Question: I am rendering a dynamic page, menu and other items in my application.
I also want to change favicon as per configured by admin.
Say, for example, if when my configured favicon is 'xyz.png' then it will show 'xyz.png' as the favicon.
As in the below image, new favicon should replace existing one near by "Test Application". Right now, it shows the default favicon as seen below.

---
'index.html':
'''
<!DOCTYPE html>
<html>
<head>
<base href="/MyFirstAngular2/" >
<title>Angular 2</title>
<meta name="viewport" content="width=device-width, initial-scale=1">
<link rel="shortcut icon" id="appIcon" href="/favicon.ico" type="image/x-icon" />
<link href="css/bootstrap.min.css" rel="stylesheet">
<link href="css/style.css" rel="stylesheet" />
<link href="css/Site.css" rel="stylesheet" />
<script src="scripts/jquery-2.2.1.min.js"></script>
<script src="scripts/bootstrap.min.js"></script>
<script src="scripts/main/shim.min.js"></script>
<script src="scripts/main/zone.js"></script>
<script src="scripts/main/reflect-metadata.js"></script>
<script src="scripts/main/system.src.js"></script>
<script src="scripts/system.config.js"></script>
<script>
document.SYSTEMJS_CONFIG.map.app = 'scripts/configs';
document.SYSTEMJS_CONFIG.packages.app = { main: 'application.ts', defaultExtension: 'ts' };
System.config(document.SYSTEMJS_CONFIG);
System.import('app').catch(function (err) {
console.error(err);
});
</script>
</head>
<body>
<application></application>
</body>
</html>
'''
---
I get a new favicon on every component load, so you have to just change favicon icon from any component call.
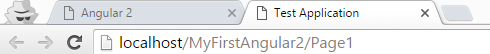
Answer: 'app.module.ts'
'''
import {NgModule} from '@angular/core';
import {platformBrowserDynamic} from '@angular/platform-browser-dynamic';
import {BrowserModule} from '@angular/platform-browser';
import {AppComponent} from './path/to/app.component';
import {AppService} from './path/to/app.service';
// ....
@NgModule({
declarations: [
AppComponent
],
imports: [
BrowserModule,
// ...
],
bootstrap: [AppComponent],
providers: [AppService]
})
export class AppModule {}
platformBrowserDynamic().bootstrapModule(AppModule);
'''
'app.service.ts'
'''
import { Injectable, Inject } from '@angular/core';
import { DOCUMENT } from '@angular/common';
import {Http, Response} from '@angular/http';
import {Observable} from 'rxjs/Rx';
@Injectable()
export class AppService {
constructor(@Inject(DOCUMENT) private _document: HTMLDocument, private http:Http)
getAppDetails(appId: string) {
return this.http.post(url, appId)
.map((response: Response) => {
let details = response.json();
return details;
})
.do(data => console.log(data))
.catch(this.handleError);
}
private handleError(error: Response) {
console.error(error);
return Observable.throw(error.json().error || 'Server error');
}
setAppFavicon(id: string, basepath: string, icon: string){
this._document.getElementById('appFavicon').setAttribute('href', basepath+"/"+ icon);
}
}
'''
'app.component.ts':
'''
import {Component} from "@angular/core";
import {AppService} from "../path/to/app.service";
@Component({
selector: 'application',
templateUrl: './path/to/app.component.html'
})
export class ApplicationComponent {
details: any;
constructor(private appService: AppService) {
this.details = appService.getAppDetails(id);
appService.setAppFavicon(id,basepath,this.details.icon);
}
}
'''